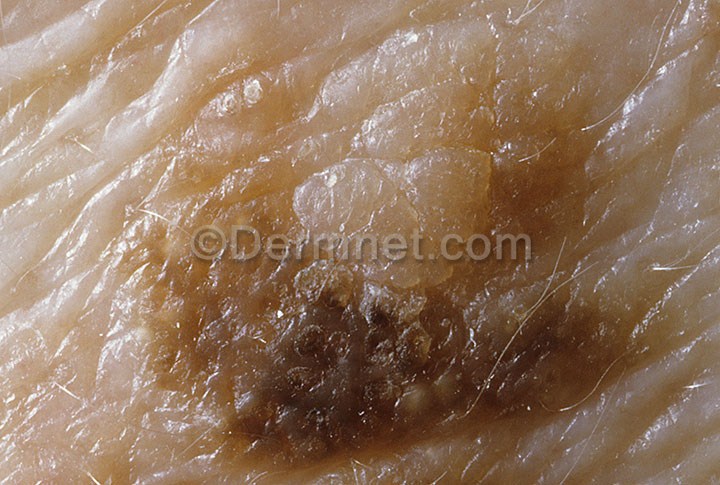
Disease: Seborrheic Keratoses and other Benign Tumors